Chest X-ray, PA view. Patient: 68 years old, sex M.
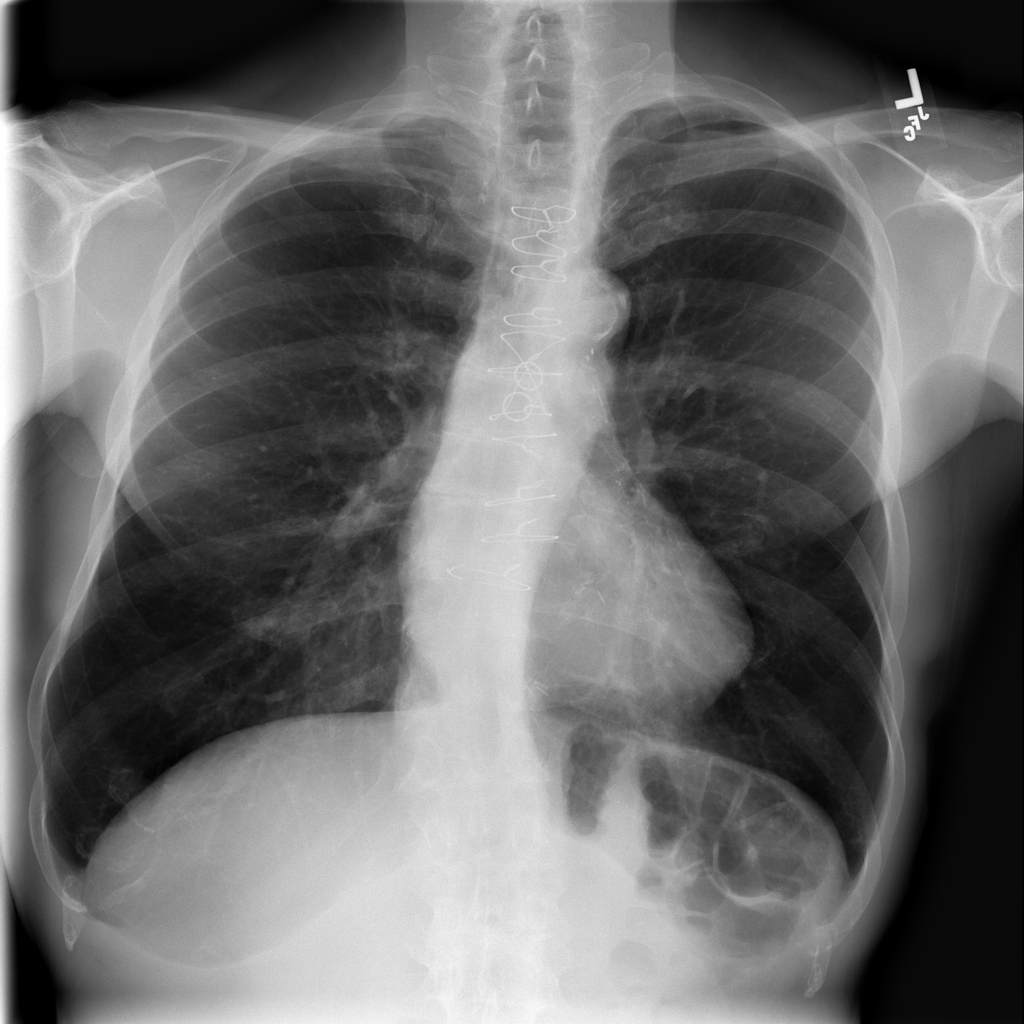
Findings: No Finding